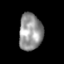
Tissue: skin
Cell type: Epithelial cells
Senescence score: 0.2109
Nuclear area (px): 843
Mean DAPI intensity: 148.97